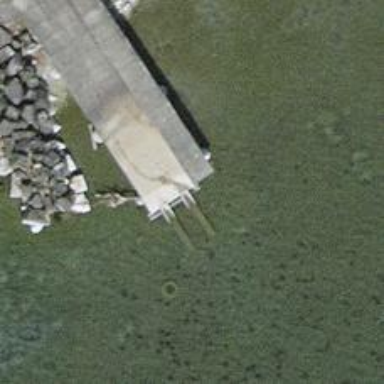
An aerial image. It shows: Man-made pier.